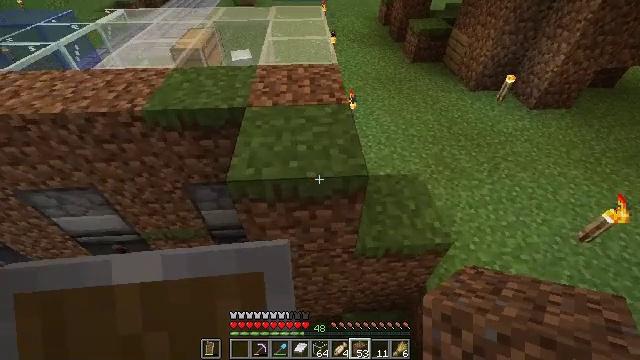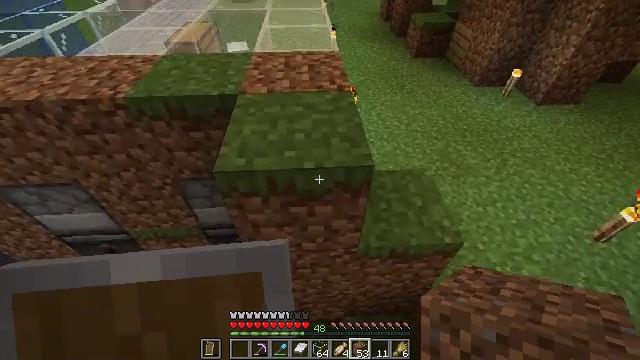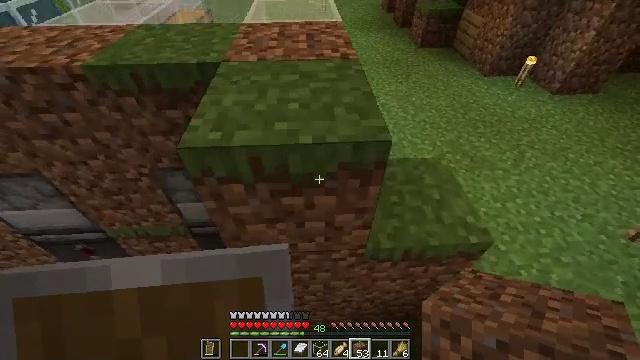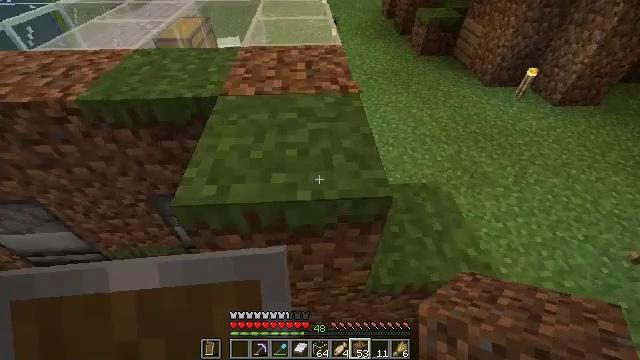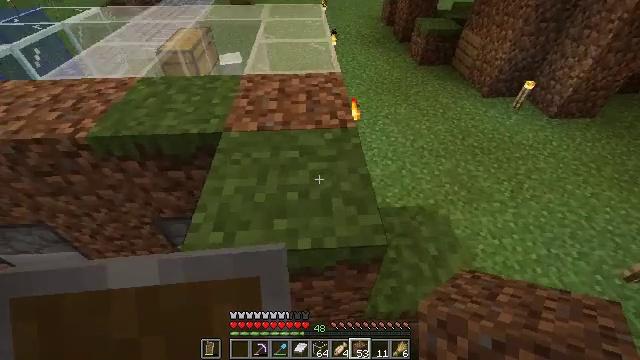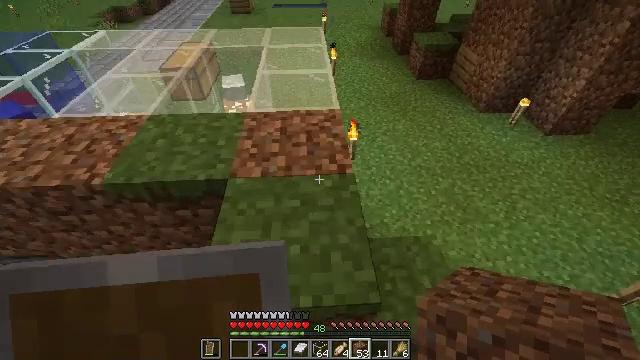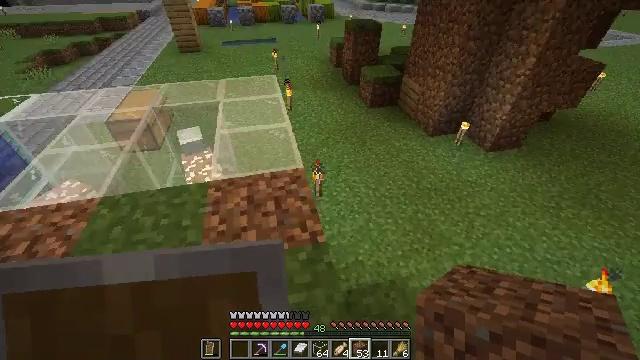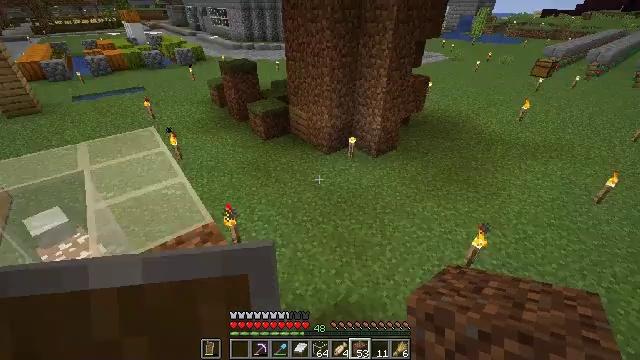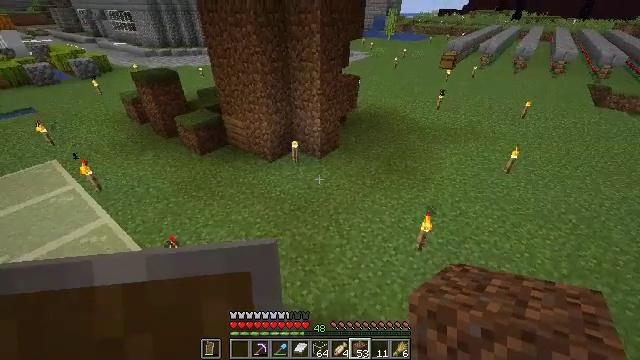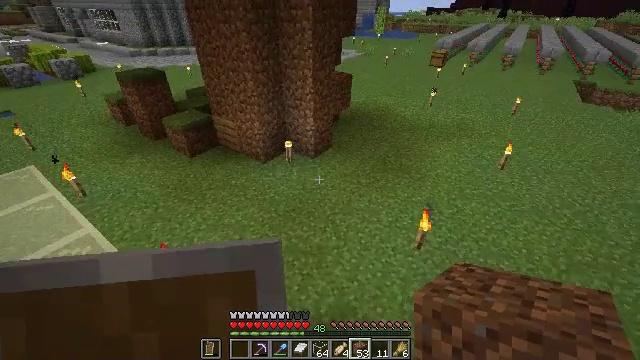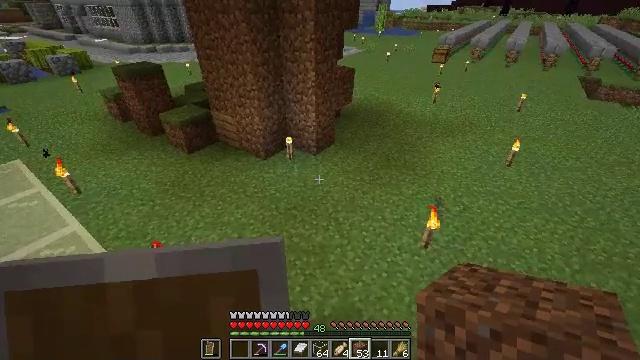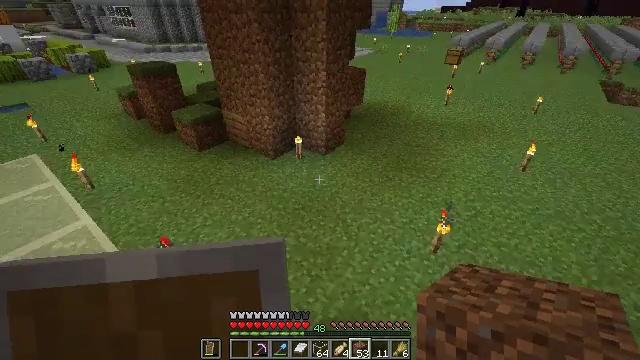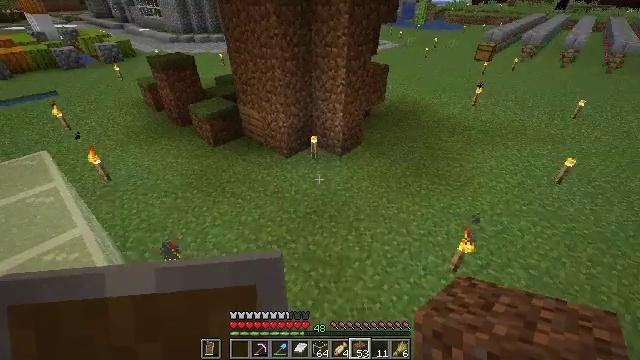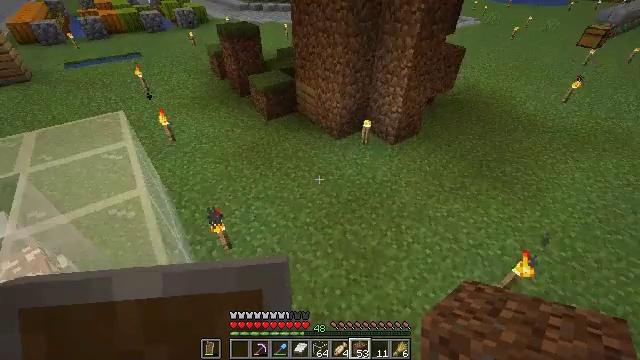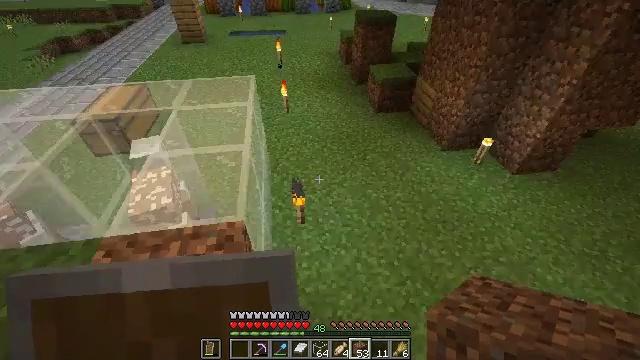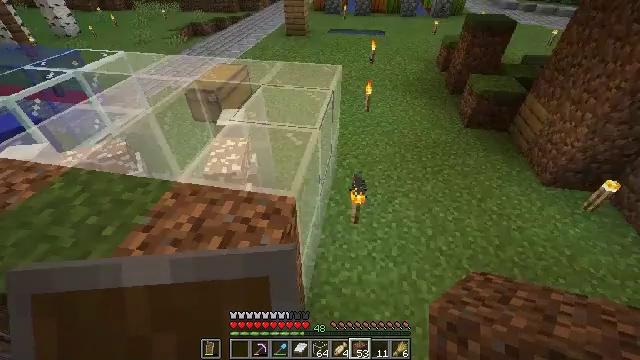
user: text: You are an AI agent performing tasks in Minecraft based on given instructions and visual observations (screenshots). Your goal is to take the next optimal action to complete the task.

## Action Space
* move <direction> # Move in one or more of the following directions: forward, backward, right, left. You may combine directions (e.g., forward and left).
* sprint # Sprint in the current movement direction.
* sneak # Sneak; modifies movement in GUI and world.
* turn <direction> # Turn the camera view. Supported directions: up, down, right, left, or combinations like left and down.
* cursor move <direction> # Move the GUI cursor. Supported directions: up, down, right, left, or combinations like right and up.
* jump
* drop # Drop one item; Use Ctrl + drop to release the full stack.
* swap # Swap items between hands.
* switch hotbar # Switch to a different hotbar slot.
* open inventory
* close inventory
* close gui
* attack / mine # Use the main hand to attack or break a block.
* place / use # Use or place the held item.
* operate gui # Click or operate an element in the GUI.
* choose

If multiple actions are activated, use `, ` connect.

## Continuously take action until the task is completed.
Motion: motion action
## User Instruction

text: Craft a red stained glass block.
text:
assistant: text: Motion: move forward, jump
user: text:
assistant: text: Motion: move forward, jump
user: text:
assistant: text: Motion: move forward, jump
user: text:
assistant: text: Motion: move forward, jump
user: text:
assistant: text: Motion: move forward, jump
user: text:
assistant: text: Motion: move forward, turn right and up, jump
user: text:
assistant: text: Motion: move forward and move right, turn right and up, jump
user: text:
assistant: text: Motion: move forward and move right, turn right, jump
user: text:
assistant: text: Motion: move forward and move right, turn right
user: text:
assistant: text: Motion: move forward and move right
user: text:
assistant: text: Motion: move forward and move right, turn left
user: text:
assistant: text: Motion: move forward and move right, turn left and down
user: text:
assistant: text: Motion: move forward, turn left and down
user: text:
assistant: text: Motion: turn left and down
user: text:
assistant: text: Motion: turn left
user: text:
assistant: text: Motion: turn left
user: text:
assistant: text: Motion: turn left and up
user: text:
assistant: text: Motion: turn left and up
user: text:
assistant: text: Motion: no_op
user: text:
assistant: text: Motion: move forward and move right, turn right
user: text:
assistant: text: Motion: move forward and move right, turn right
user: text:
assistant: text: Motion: move forward and move right
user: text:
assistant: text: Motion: move forward and move right, turn left and up
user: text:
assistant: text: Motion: move forward and move right, turn left and up
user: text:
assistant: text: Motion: move forward and move right, turn left and up
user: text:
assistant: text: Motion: move forward and move right, turn left and up
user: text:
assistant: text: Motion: move forward and move right, turn left and up
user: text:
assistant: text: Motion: move forward, turn left and up
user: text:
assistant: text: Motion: move forward, turn left
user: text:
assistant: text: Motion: move forward